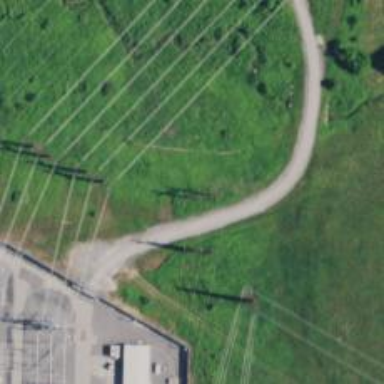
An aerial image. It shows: H-frame power tower with distinctive design.